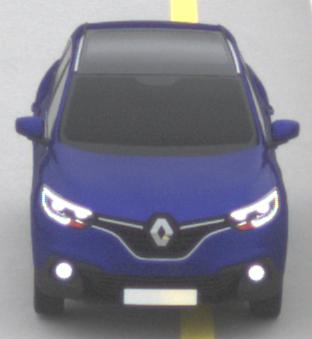
Make: Renault
Model: Kadjar ENERGY TCe 130
Detailed model: Kadjar
Model produced from: 2015/05
Model produced until: 2018/08
Doors: 5
Color: blue
Road condition: dry road
Daytime: midday
Contrast: low contrast